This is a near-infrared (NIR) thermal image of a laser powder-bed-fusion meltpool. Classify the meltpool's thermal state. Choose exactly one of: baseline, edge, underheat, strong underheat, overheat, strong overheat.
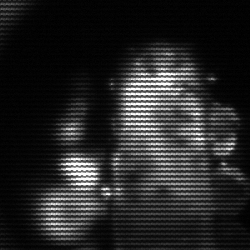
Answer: strong underheat